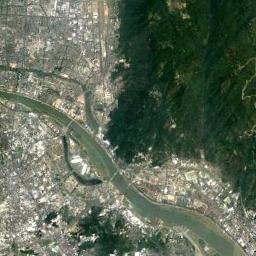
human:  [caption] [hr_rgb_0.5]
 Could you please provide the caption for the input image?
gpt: A meandering light green river with tributaries, Bustling cities and green forests on both sides .

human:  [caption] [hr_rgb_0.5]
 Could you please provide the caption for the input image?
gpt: The river goes through houses and trees .

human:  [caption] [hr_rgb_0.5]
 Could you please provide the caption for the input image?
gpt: The dark green river goes through the residential area and a forest is next to the river .

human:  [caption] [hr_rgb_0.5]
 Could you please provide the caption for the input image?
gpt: There are many trees on either side of the river .

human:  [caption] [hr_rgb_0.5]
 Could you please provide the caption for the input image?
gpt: There are many buildings and a green forest near the river .